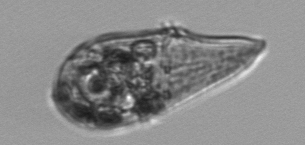
Label: Gyrodinium